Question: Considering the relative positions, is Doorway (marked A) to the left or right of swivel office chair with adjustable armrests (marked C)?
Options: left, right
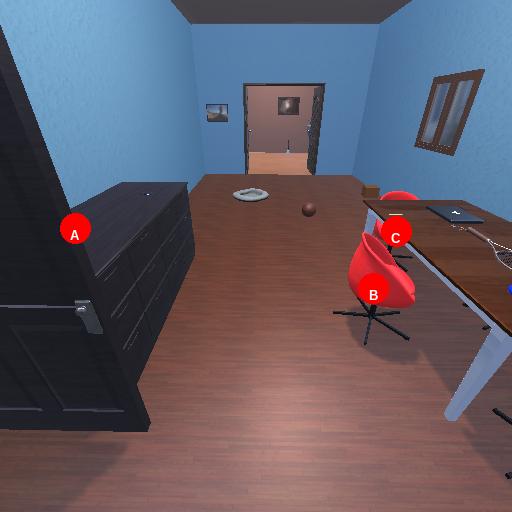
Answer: left